I will show an image sequence of human cooking. I have annotated the images with numbered circles. Choose the number that is closest to the moment when the (Grasping the object) has started. You are a five-time world champion in this game. Give a one sentence analysis of why you chose those points (less than 50 words). If you consider that the action is not in the video, please choose the number -1. Provide your answer at the end in a json file of this format: {"points": []}
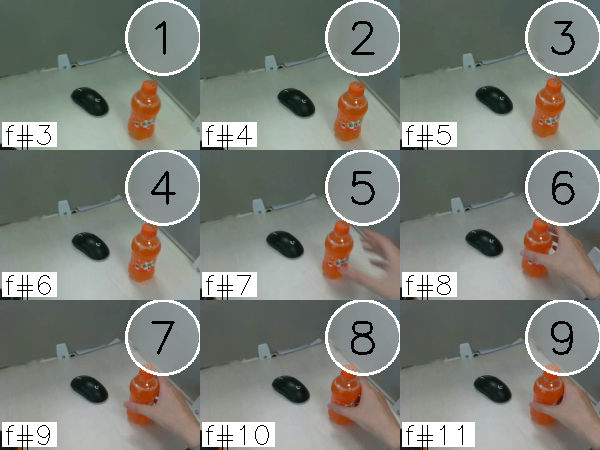
Frame 7 shows the clearest moment of hand-object contact.
{"points": [7]}